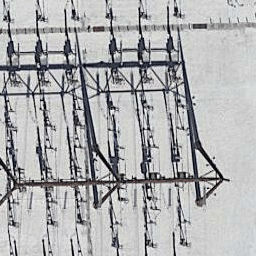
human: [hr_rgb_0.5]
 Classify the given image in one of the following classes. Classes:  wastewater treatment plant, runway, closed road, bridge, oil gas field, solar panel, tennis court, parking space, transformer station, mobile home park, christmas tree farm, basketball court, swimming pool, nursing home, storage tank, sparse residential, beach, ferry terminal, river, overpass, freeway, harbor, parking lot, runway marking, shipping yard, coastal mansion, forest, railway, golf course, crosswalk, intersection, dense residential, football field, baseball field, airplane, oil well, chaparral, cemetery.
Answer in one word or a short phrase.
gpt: transformer station